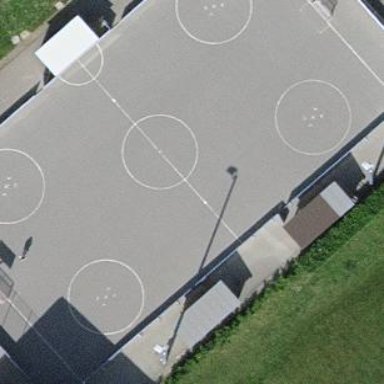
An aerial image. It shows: Asphalt roller skating pitch for leisure land sports.